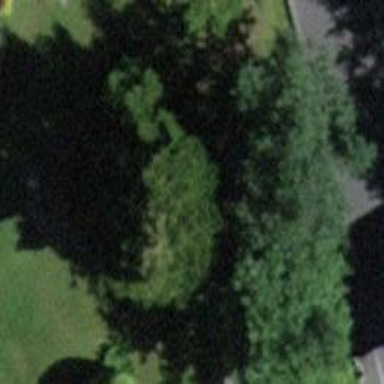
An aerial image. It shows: Group of trees in natural setting.